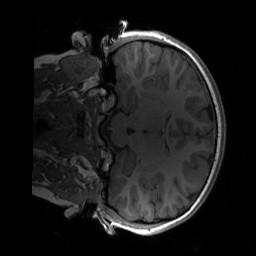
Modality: T1w
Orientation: coronal
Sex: female
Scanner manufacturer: siemens
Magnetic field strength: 3 T
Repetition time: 1.9 s
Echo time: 0.00243 s